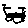
Label: line